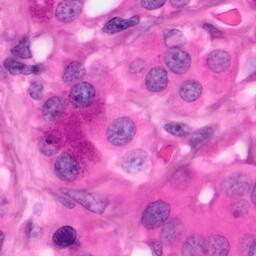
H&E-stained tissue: Pancreatic